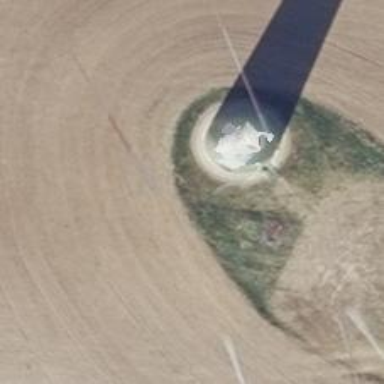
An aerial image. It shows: Wind generator powered by horizontal-axis wind turbine.